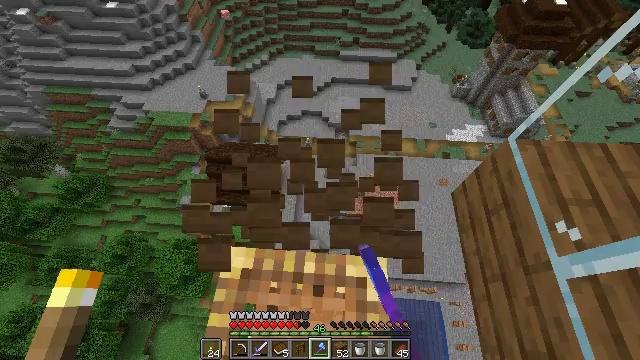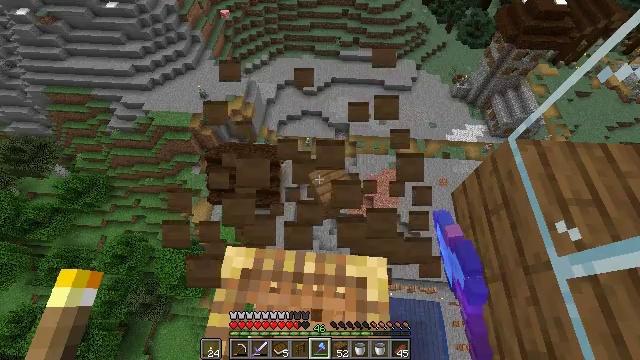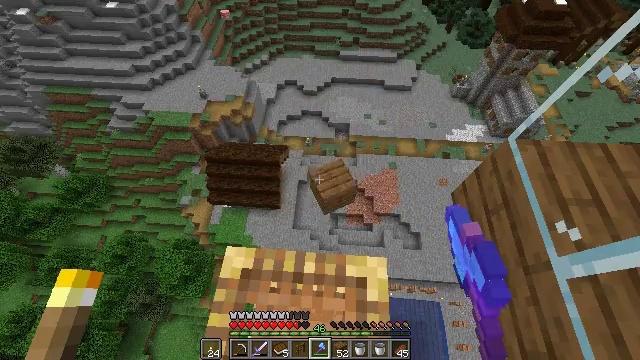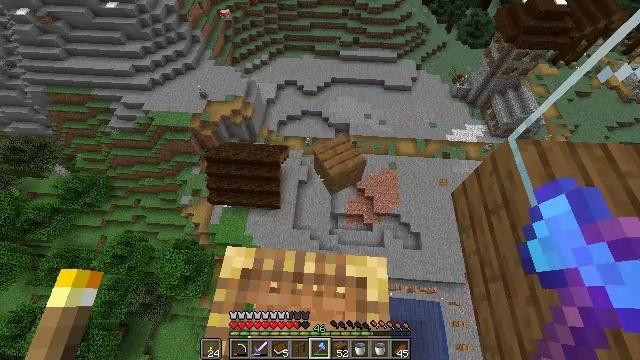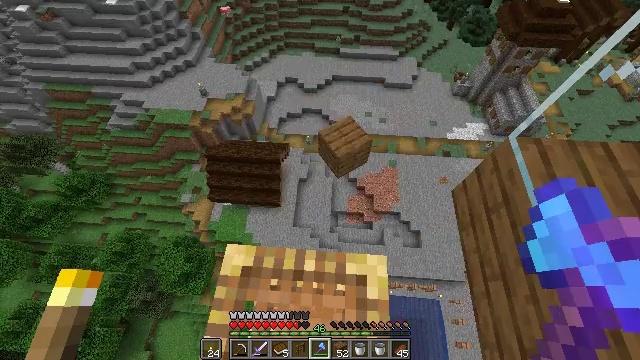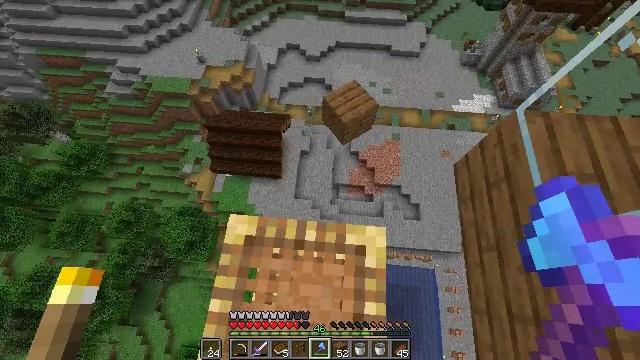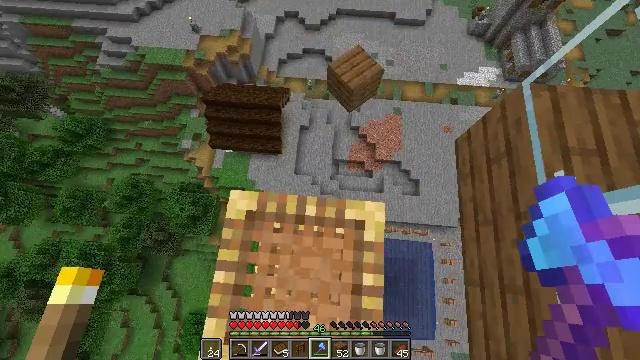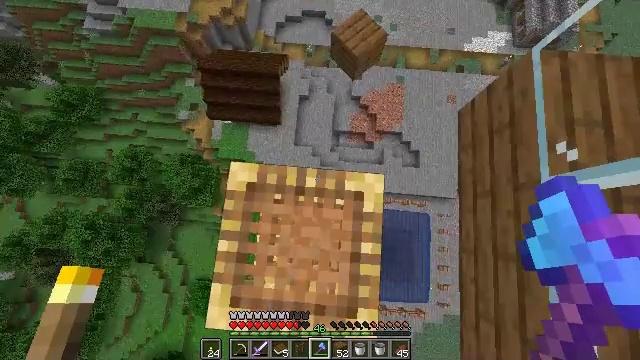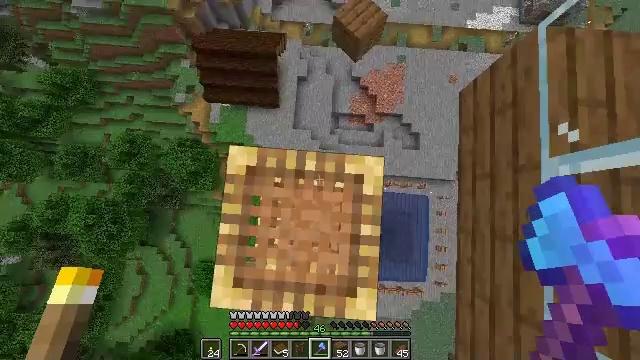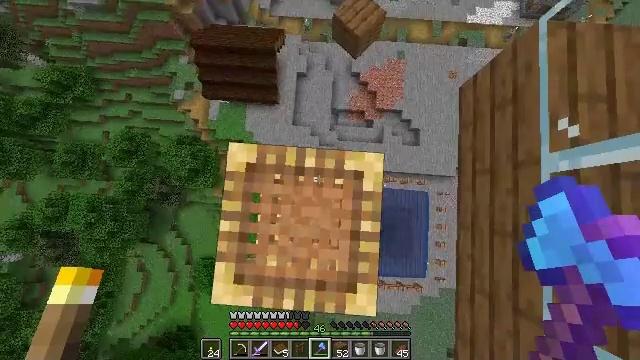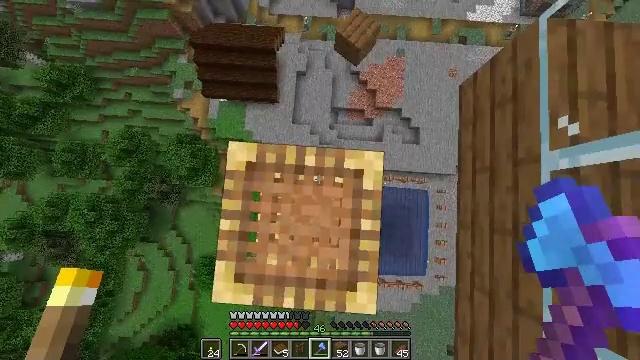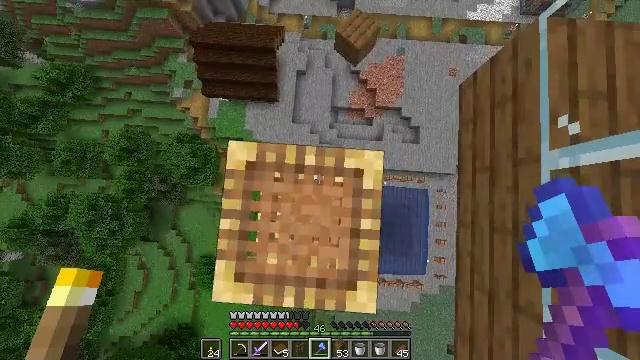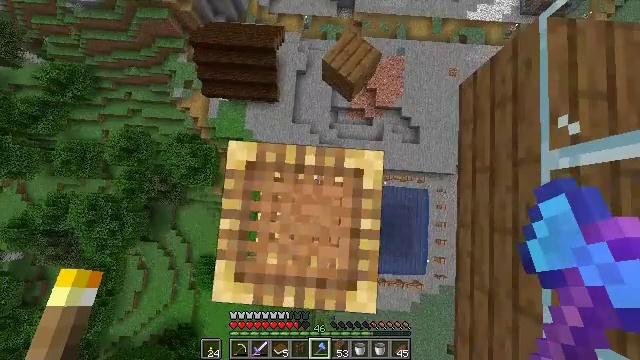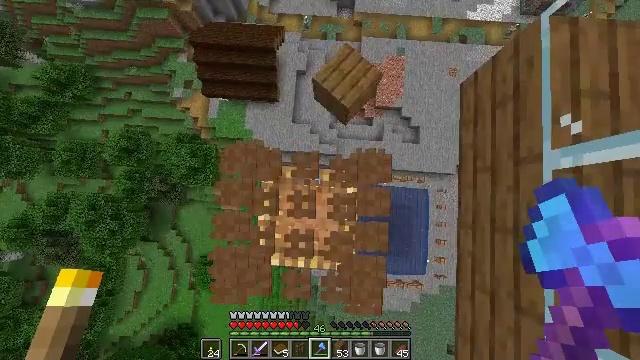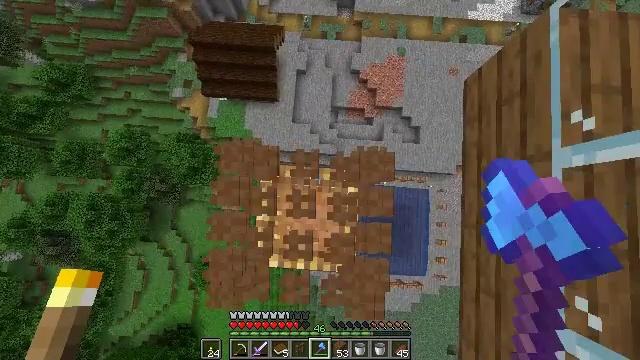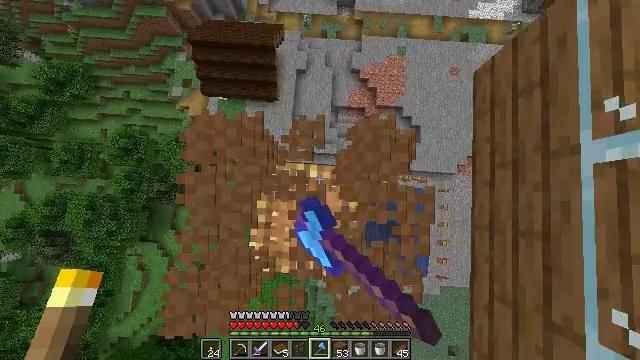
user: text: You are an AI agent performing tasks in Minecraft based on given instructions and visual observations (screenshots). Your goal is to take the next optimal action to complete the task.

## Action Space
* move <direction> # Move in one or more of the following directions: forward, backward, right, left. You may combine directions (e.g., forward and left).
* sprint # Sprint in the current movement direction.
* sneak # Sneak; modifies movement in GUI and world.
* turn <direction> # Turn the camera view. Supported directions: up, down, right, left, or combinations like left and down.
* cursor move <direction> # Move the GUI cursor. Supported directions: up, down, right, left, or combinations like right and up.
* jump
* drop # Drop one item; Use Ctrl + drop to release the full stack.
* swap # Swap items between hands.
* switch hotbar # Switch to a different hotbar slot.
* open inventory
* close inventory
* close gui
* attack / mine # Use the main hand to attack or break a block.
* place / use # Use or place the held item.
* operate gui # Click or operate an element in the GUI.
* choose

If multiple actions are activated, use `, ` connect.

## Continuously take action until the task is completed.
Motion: motion action
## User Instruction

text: Remove the scaffolding structure.
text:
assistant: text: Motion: attack / mine
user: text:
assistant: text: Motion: attack / mine
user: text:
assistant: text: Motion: attack / mine
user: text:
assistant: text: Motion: attack / mine
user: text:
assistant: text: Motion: turn down
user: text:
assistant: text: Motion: turn down
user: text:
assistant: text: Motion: turn down
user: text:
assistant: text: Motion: turn down
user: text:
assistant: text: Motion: no_op
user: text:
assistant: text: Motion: no_op
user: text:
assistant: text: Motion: no_op
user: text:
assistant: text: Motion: no_op
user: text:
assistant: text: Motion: attack / mine
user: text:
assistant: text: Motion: attack / mine
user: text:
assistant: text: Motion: attack / mine
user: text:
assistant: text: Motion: no_op
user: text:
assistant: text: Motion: no_op
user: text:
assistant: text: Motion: no_op
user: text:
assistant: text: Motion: no_op
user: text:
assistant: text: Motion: no_op
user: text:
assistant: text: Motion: no_op
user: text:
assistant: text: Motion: no_op
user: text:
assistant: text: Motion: attack / mine
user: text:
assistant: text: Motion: attack / mine
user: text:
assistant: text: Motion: no_op
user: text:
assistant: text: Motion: no_op
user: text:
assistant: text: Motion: no_op
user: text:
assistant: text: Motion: no_op
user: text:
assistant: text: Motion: no_op
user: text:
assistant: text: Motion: attack / mine